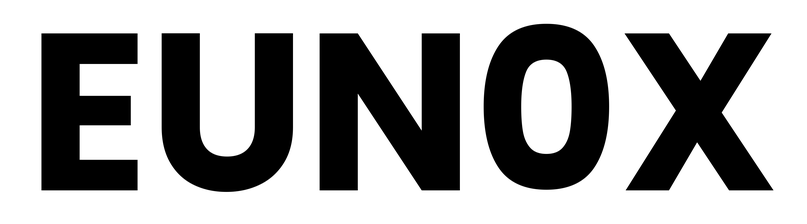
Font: Poppins-Bold